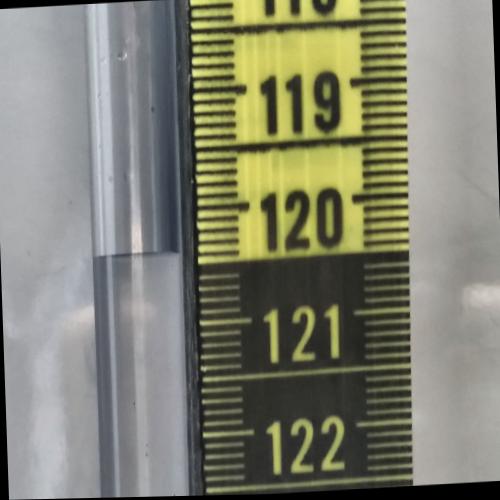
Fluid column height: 120.4 cm